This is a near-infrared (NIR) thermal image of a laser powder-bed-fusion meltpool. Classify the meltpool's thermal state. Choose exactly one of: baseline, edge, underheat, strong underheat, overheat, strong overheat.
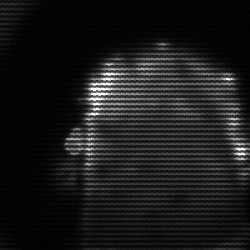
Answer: baseline